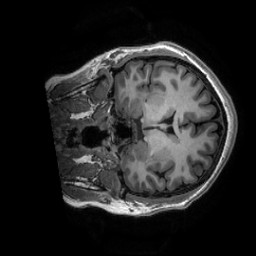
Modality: T1w
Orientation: coronal
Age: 30
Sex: female
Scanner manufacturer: ge
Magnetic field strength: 3 T
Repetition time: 0.0073 s
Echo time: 0.003 s